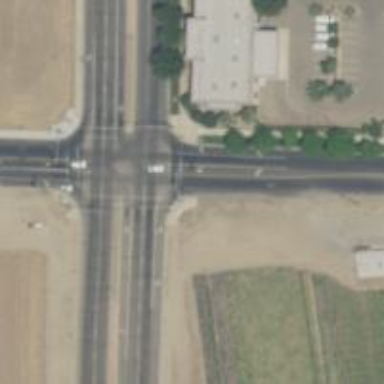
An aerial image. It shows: Crossing on the road with line markings.